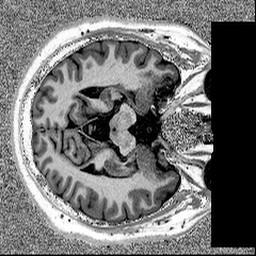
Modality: MP2RAGE
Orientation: axial
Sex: male